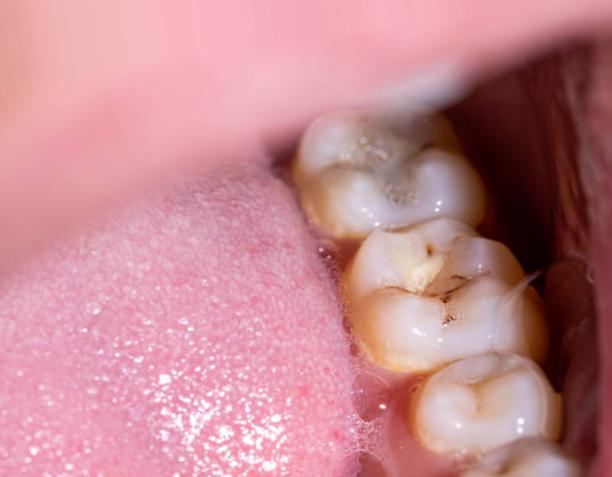
Condition: Caries